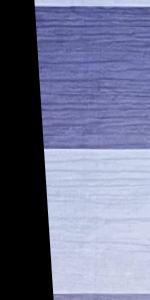
Label: Empty